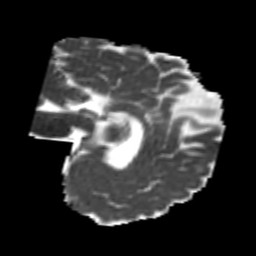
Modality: MD
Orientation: sagittal
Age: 23
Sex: female
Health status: healthy
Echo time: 0.074 s